Question: Below you can see an image of the source code (in eclipse) where the warnings are occurring. I am new to this, and am therefore unaware of how to solve this.
Source code image

Thanks
Andrew
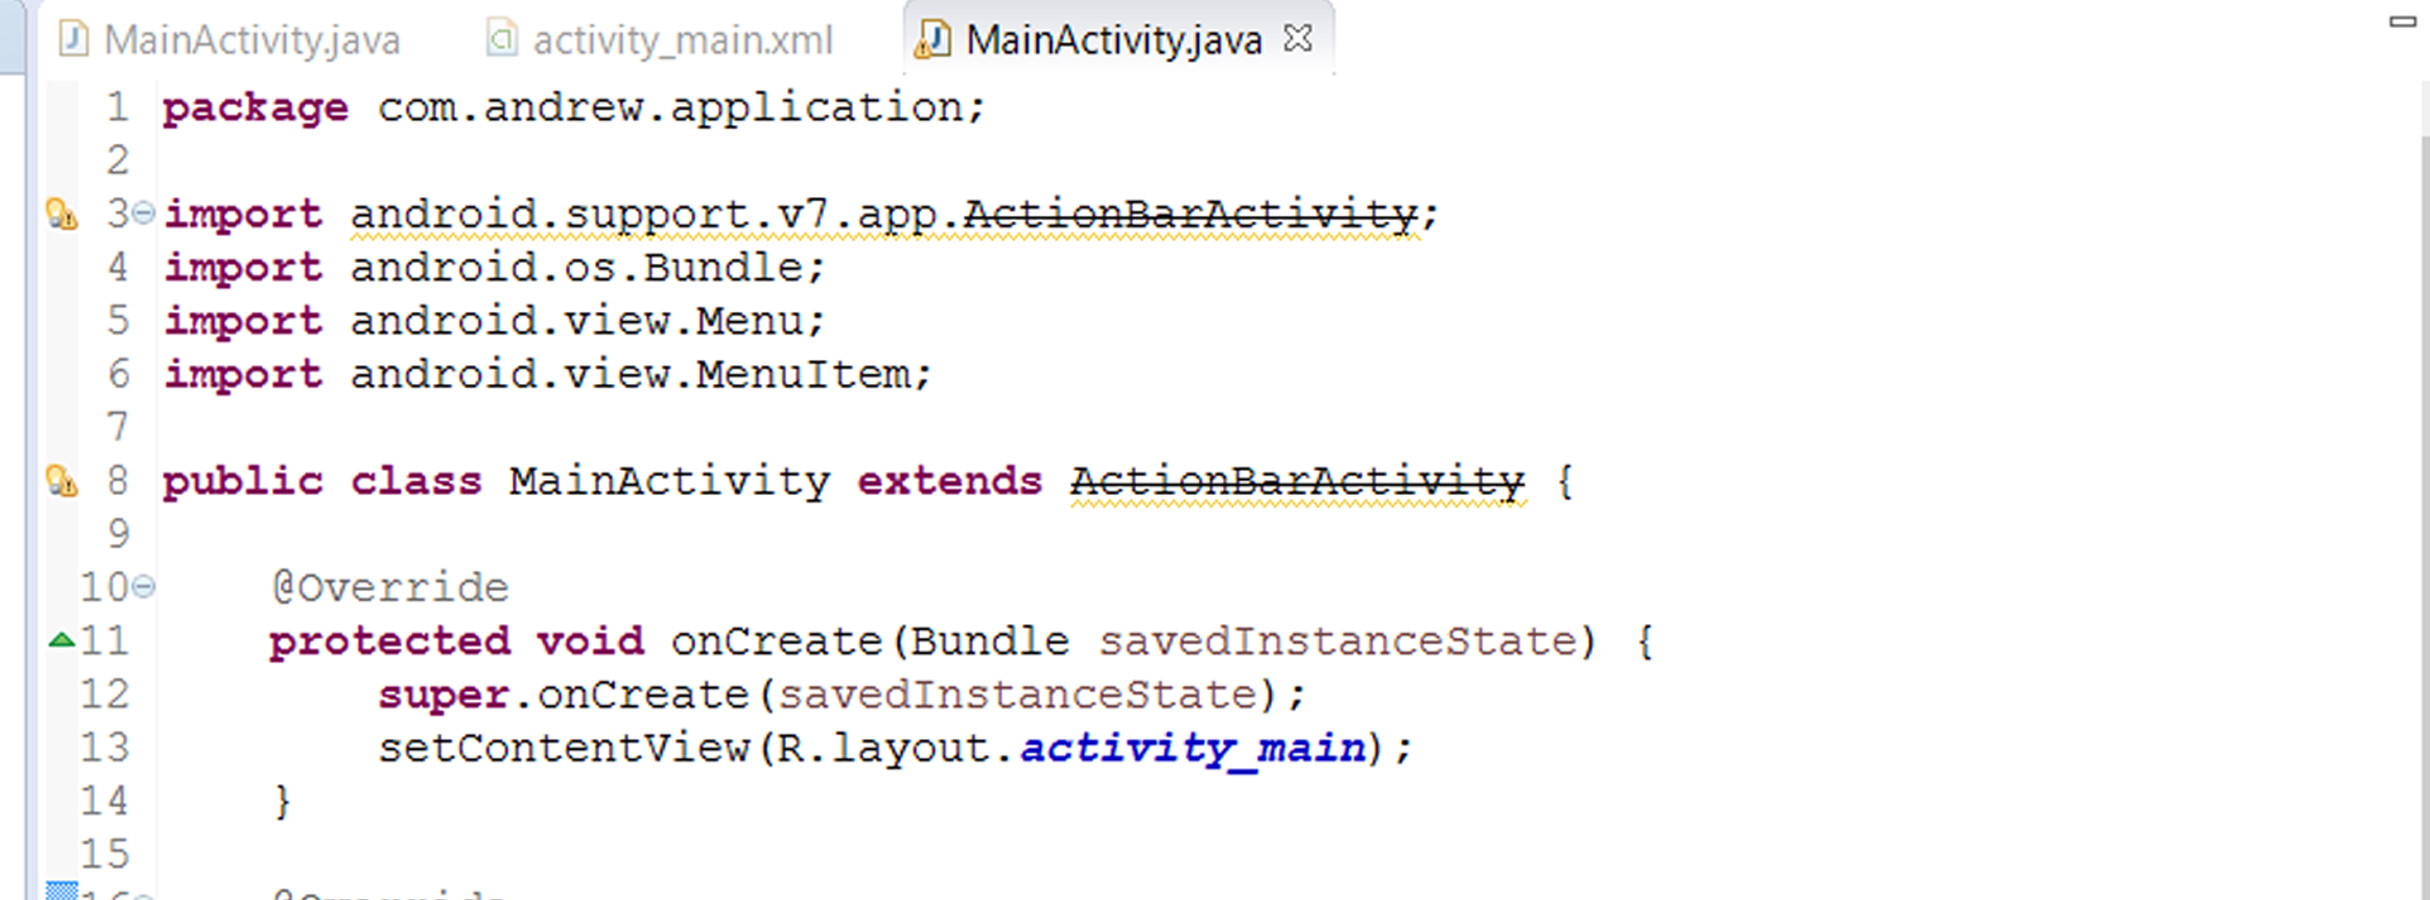
Answer: Your example of warnings is related to usage of deprecated classes.
If you have the need to use that deprecated class (for a big reason) in that case you can add this:
'''
@SuppressWarnings( "deprecation" )
'''
That will remove the warnings.
But, ... Here is big but...
You should to avoid usage of deprecated classes/methods because of every part which is marked as deprecated is marked as deprecated for a reason. For example, some code (method, class, etc) is marked as deprecated because it is planned to be removed, have better solution, works non-predictive or some other reason.
From other side, everything what is annotated as @Deprecated have to discourage all the programmers using it and try to implement his replacement or another solution.